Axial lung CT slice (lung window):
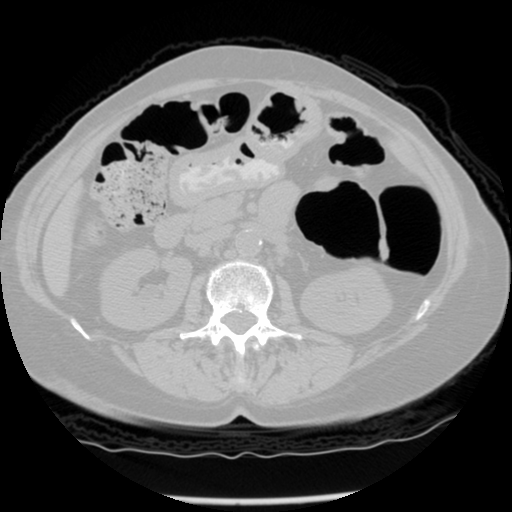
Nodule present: no